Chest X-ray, AP view. Patient: 56 years old, sex F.
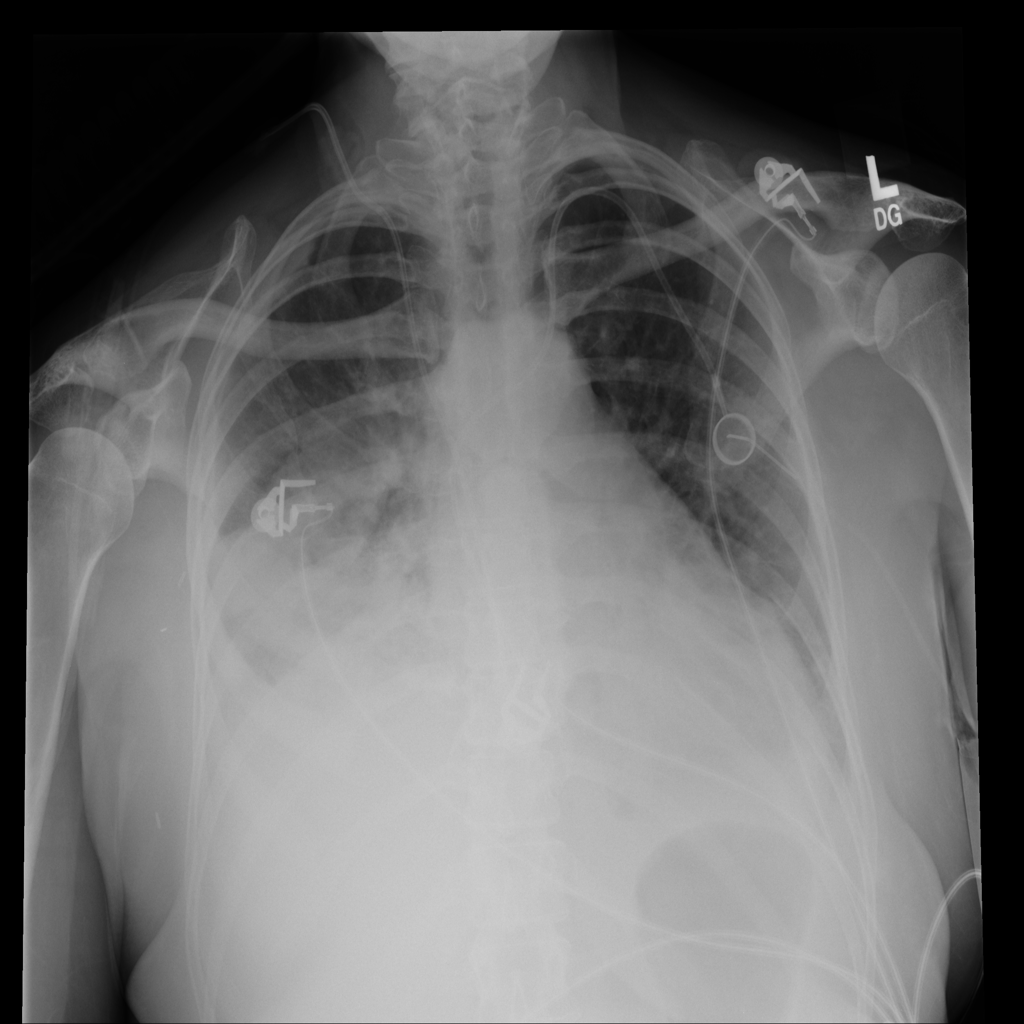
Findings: Effusion, Infiltration